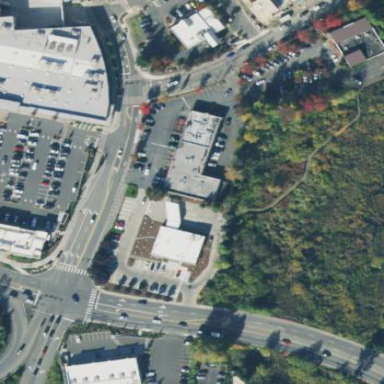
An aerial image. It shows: Retail area.